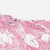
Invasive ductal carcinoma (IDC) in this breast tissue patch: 0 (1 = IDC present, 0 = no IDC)